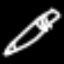
Label: pencil